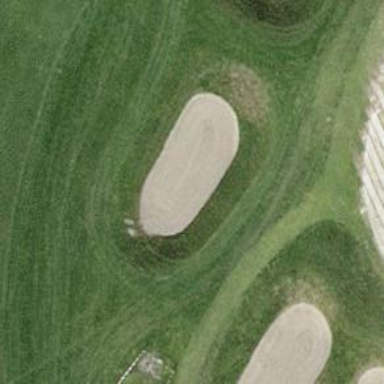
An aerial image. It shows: Sand bunker on golf course.